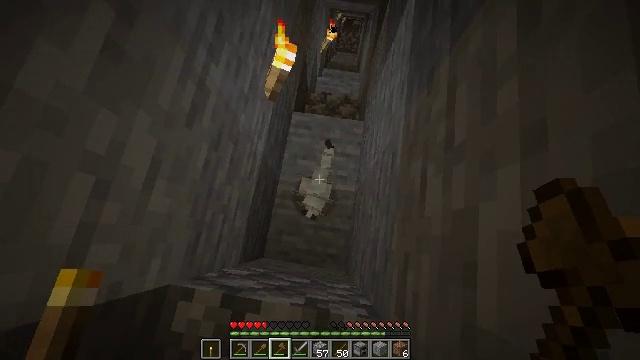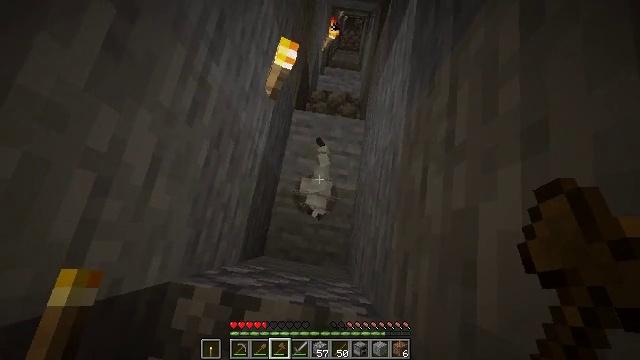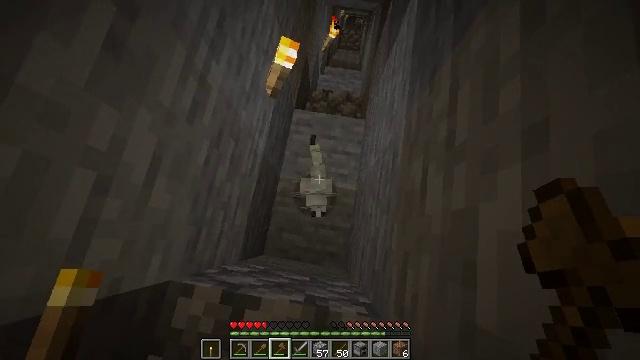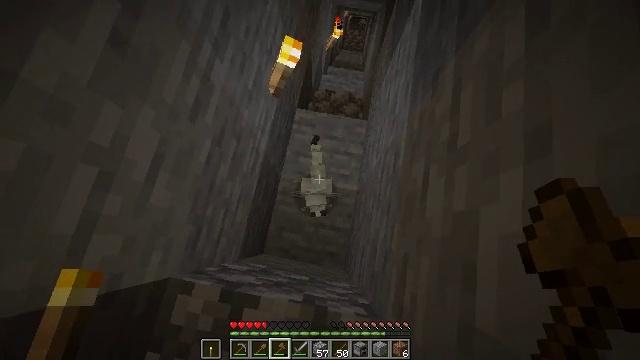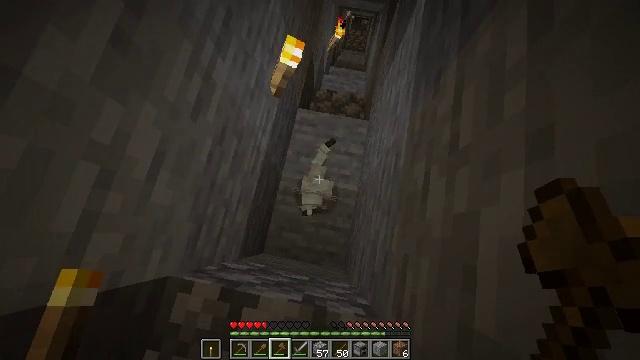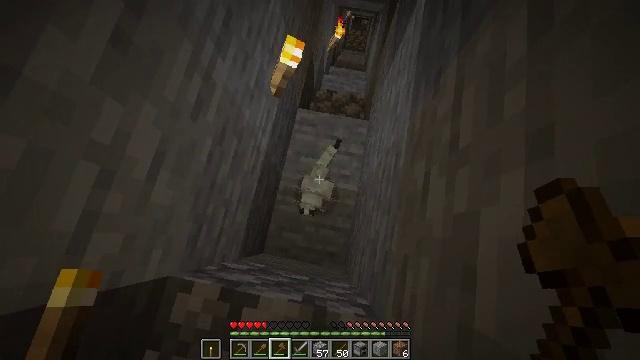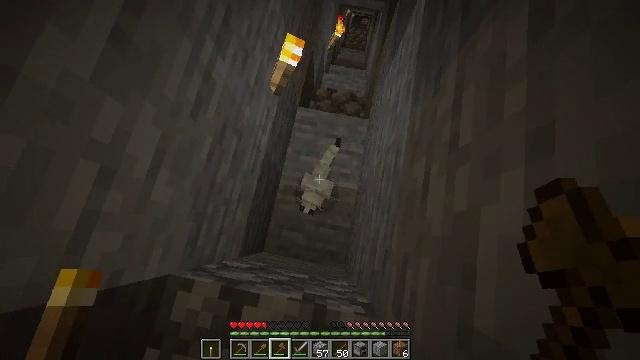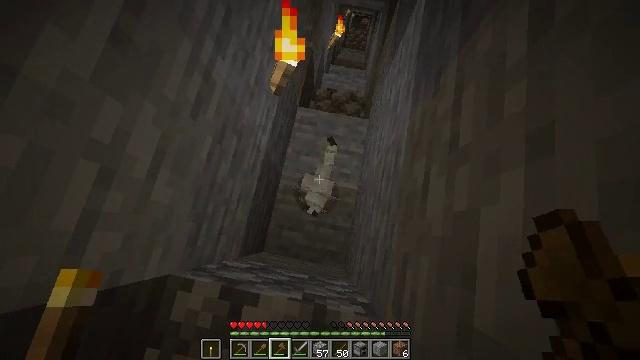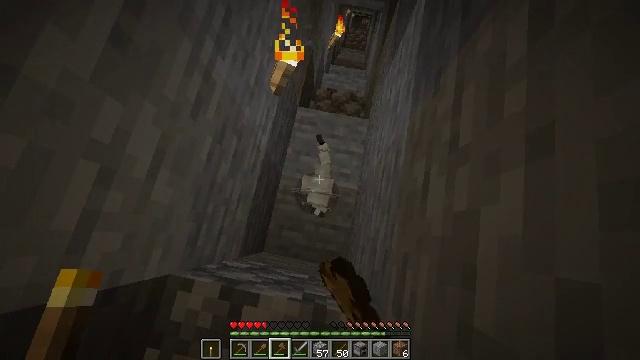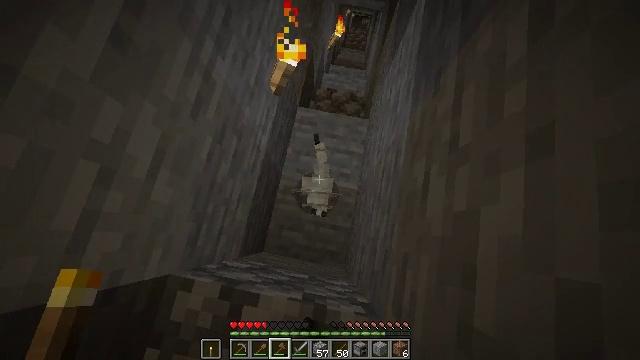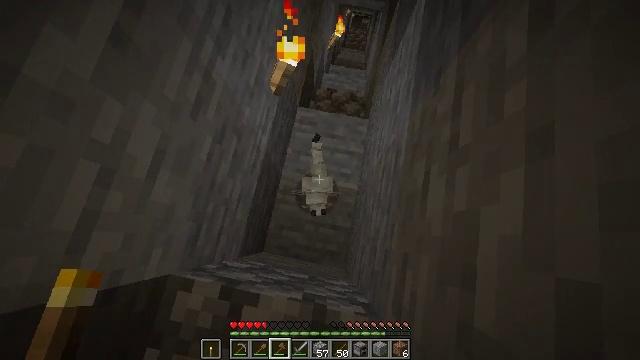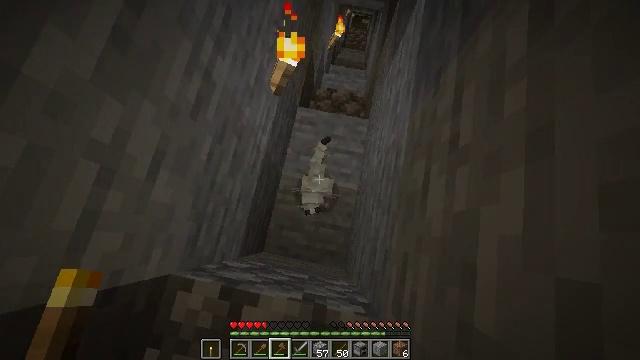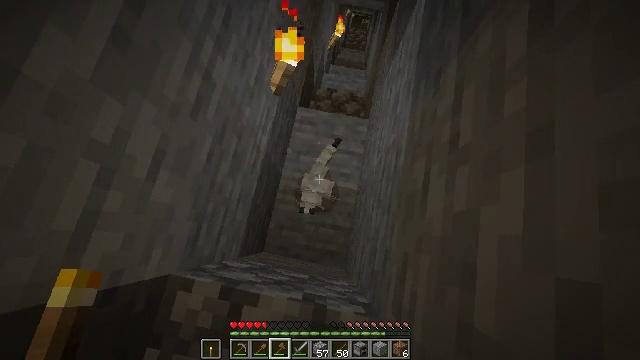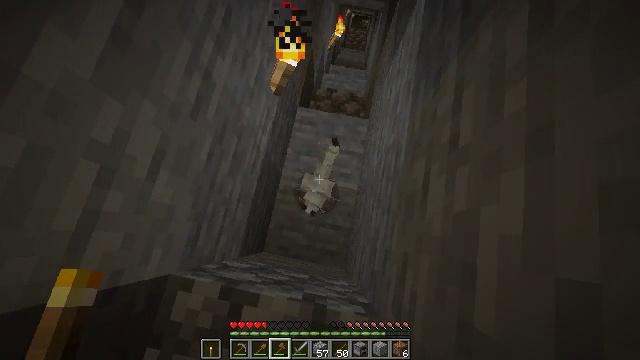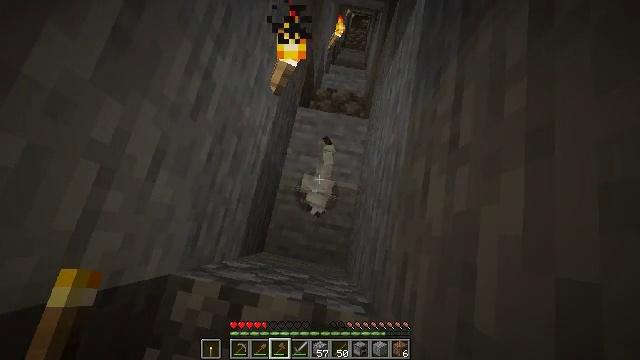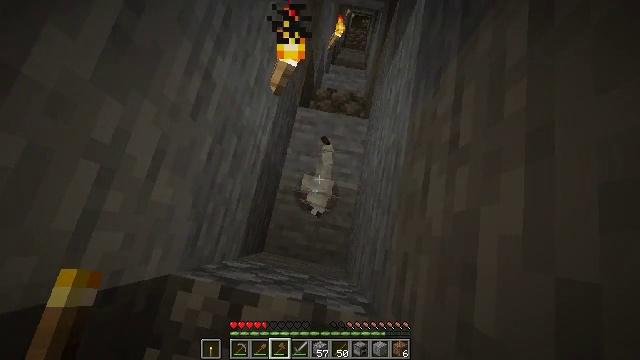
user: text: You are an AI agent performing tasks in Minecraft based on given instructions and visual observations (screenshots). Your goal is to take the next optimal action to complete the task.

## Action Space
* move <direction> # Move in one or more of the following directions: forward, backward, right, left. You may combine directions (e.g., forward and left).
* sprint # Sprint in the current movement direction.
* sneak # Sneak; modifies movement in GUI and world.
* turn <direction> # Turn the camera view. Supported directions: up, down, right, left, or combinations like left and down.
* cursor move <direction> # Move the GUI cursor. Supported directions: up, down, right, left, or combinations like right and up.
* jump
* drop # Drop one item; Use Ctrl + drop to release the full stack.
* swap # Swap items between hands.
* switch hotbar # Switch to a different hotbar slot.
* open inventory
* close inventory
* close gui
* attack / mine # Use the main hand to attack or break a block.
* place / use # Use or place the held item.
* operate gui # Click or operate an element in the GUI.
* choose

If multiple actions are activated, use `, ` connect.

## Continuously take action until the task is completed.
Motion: motion action
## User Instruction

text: Hunt the silverfish.
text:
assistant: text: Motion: sneak
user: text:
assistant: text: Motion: sneak
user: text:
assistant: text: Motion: sneak, turn left
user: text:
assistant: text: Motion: sneak
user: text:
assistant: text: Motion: sneak
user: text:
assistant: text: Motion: sneak
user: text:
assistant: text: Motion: sneak, attack / mine
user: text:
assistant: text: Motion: sneak, attack / mine
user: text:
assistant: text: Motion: sneak, attack / mine
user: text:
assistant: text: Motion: sneak, attack / mine
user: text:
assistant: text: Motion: sneak
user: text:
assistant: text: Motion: sneak
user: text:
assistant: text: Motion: sneak
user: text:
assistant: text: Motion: sneak
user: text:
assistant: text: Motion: sneak
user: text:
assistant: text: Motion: sneak
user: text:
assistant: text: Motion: sneak
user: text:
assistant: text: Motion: sneak
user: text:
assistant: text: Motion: sneak
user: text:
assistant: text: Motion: sneak
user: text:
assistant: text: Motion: sneak
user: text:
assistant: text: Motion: sneak
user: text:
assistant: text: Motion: sneak
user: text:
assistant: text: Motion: sneak
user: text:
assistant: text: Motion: sneak
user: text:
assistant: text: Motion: sneak
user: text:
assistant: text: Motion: sneak
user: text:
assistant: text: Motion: sneak
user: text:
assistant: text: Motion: sneak
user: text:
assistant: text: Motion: sneak